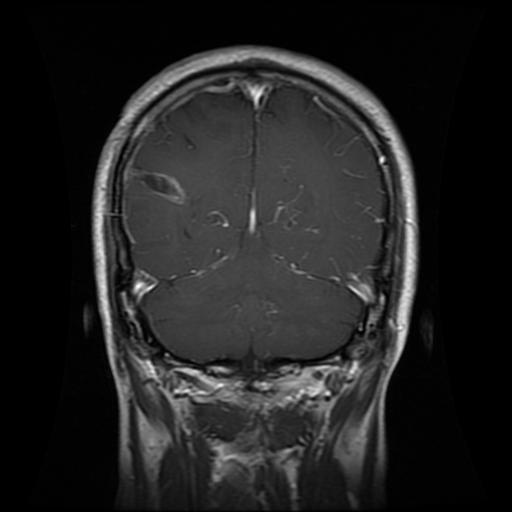
Label: glioma